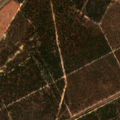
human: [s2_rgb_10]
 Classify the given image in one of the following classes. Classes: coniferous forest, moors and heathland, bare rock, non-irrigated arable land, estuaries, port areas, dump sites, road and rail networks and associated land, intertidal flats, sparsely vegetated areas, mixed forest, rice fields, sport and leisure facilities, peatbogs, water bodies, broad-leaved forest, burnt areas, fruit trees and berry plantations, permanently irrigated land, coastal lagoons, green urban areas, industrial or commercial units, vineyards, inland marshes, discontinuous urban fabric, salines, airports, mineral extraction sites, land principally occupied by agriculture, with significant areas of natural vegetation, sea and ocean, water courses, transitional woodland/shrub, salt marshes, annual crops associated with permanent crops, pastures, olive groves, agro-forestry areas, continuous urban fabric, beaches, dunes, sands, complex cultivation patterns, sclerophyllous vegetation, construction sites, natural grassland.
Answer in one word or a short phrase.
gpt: non-irrigated arable land, complex cultivation patterns, broad-leaved forest, coniferous forest